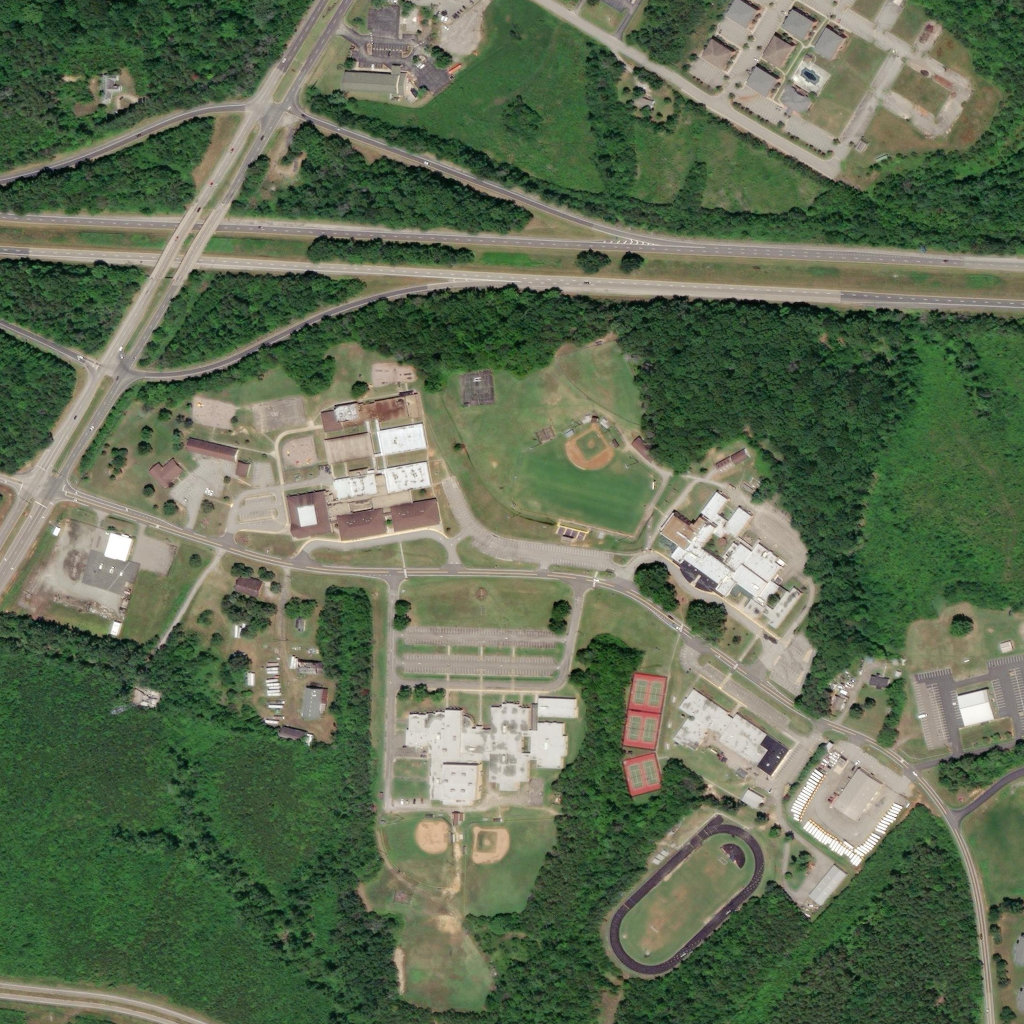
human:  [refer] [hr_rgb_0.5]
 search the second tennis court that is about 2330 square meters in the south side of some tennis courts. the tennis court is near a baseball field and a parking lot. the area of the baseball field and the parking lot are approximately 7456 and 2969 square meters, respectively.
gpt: <box>[[60, 65, 65, 73, 0]]</box>